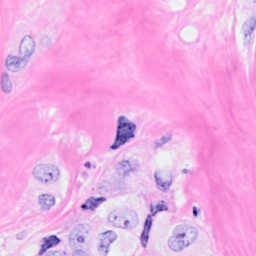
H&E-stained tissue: Breast